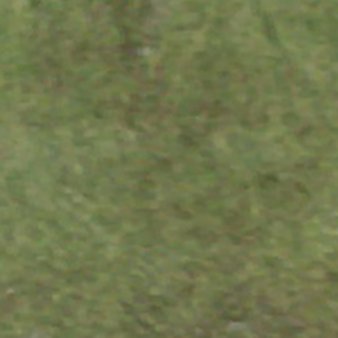
Label: other